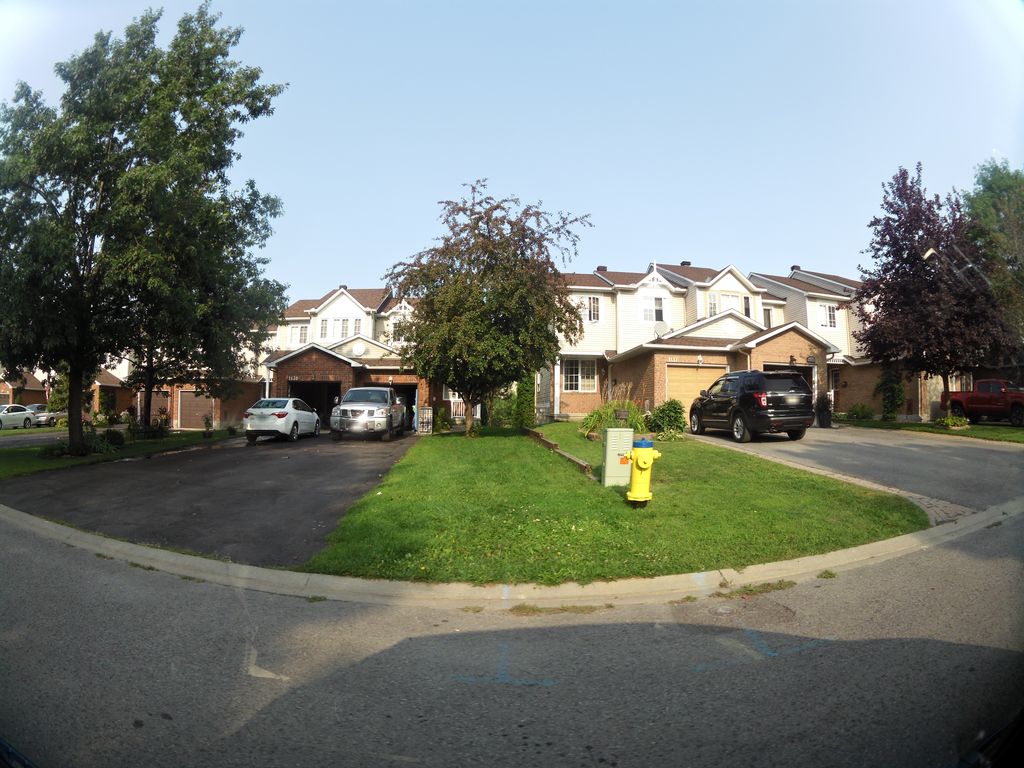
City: ottawa-gatineau